Field crop: maize
Growth stage: 2
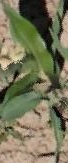
Species: maize